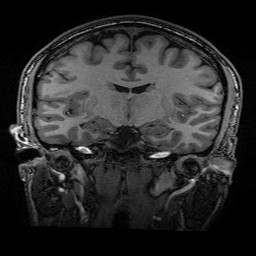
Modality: T1w
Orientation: sagittal
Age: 32
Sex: male
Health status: healthy
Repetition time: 2.53 s
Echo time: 0.0034 s